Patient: sex M, age 55
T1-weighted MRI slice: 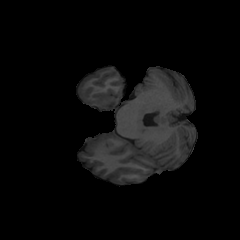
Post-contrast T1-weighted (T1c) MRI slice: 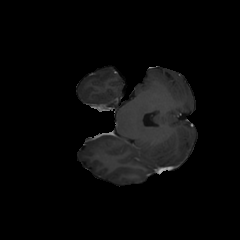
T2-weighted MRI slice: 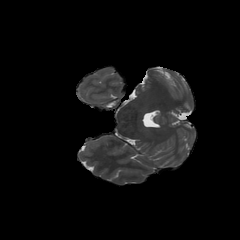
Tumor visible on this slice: no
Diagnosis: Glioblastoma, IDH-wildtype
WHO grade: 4